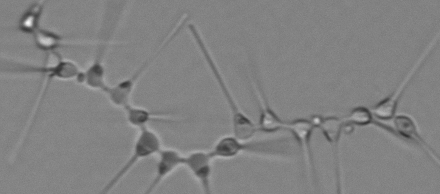
Label: Asterionellopsis_glacialis